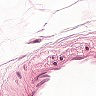
Metastatic tissue present: no